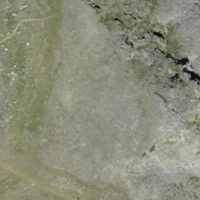
EUNIS habitat code: 31
Species observed at this site:
Aster alpinus